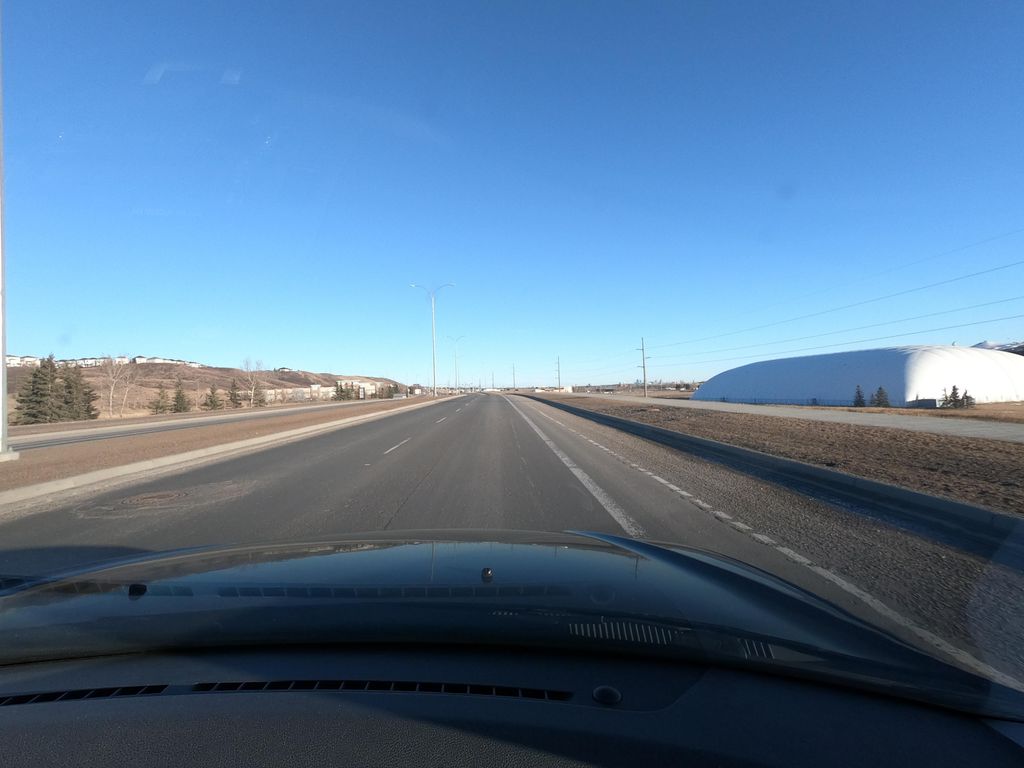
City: calgary